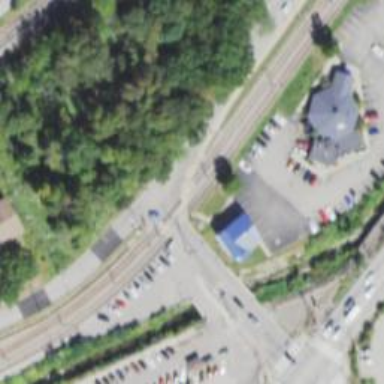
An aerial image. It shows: Railway level crossing.